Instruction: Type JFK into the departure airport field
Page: home
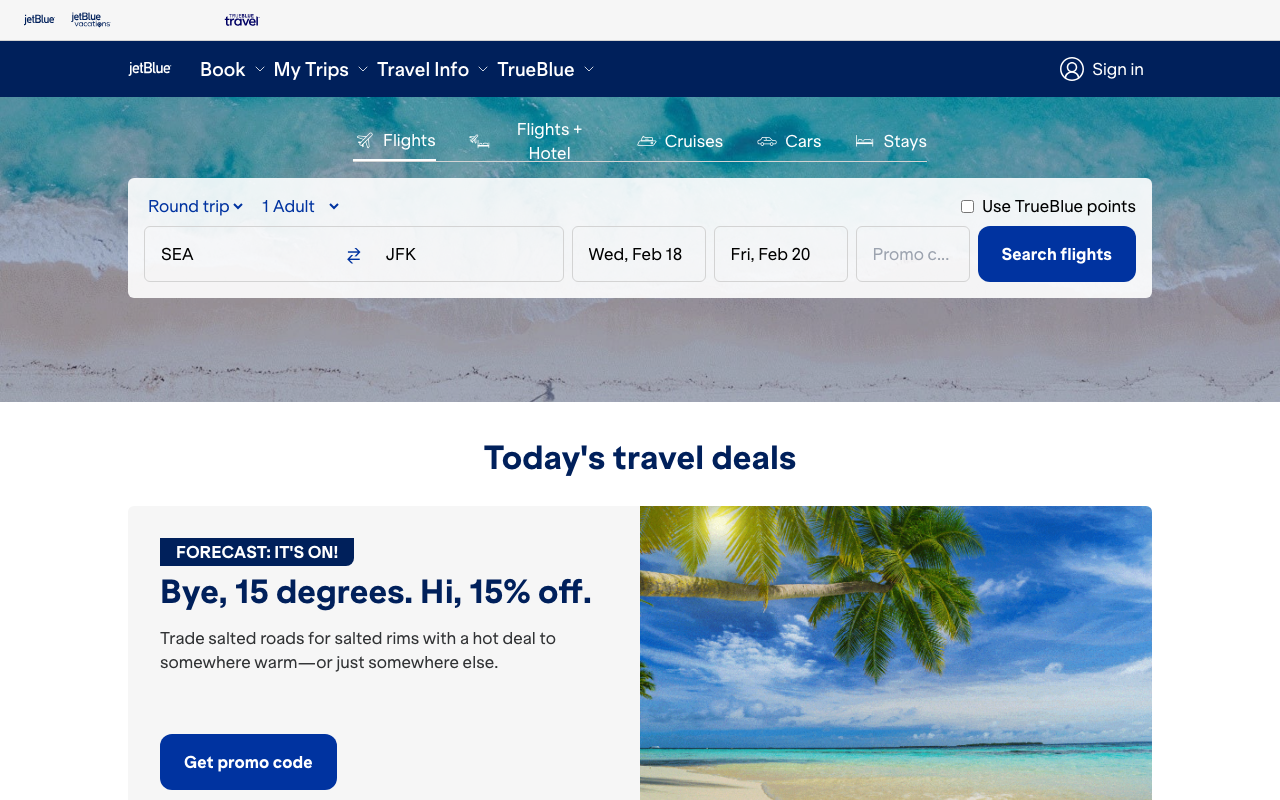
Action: type